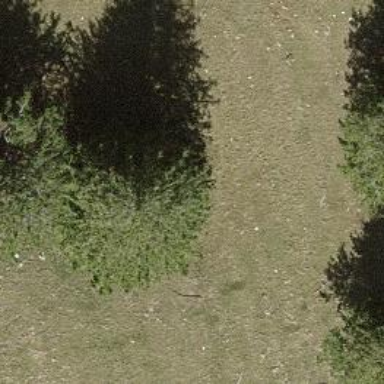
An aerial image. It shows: Beautiful tree in nature.